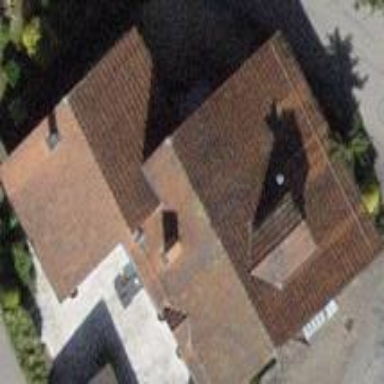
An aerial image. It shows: Detached building.